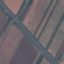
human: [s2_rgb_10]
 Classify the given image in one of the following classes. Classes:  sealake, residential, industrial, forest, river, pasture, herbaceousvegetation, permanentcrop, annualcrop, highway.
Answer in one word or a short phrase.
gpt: Highway